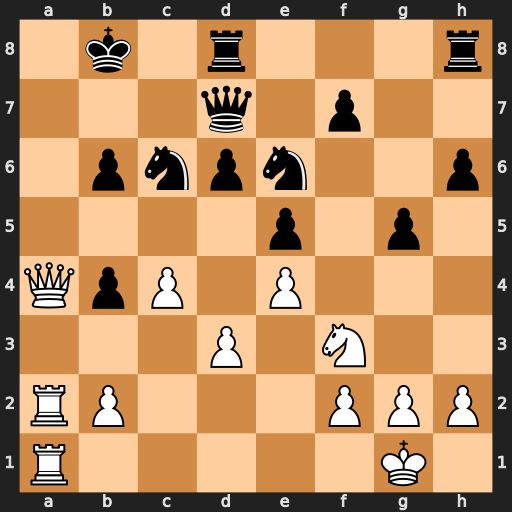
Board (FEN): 1k1r3r/3q1p2/1pnpn2p/4p1p1/QpP1P3/3P1N2/RP3PPP/R5K1
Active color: w
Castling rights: -
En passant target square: -
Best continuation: Qa8+ Kc7 Ra7+ Nxa7 Rxa7#